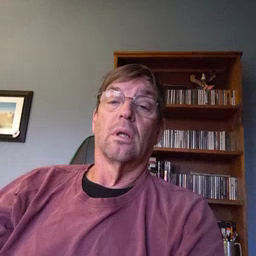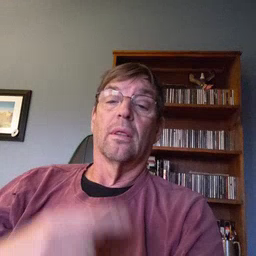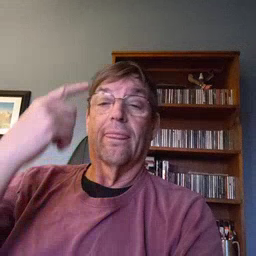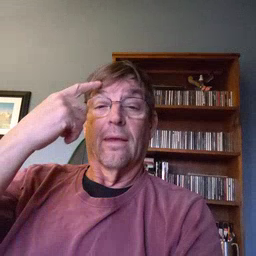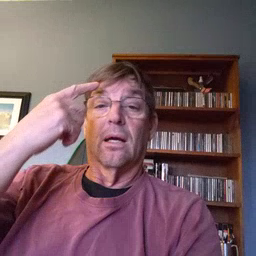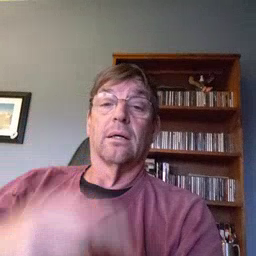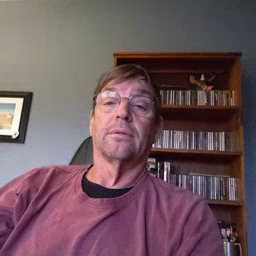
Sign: think